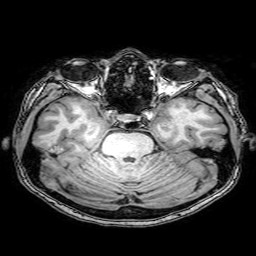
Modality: T1w
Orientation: coronal
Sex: female
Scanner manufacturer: philips
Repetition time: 0.00816 s
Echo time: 0.00374 s